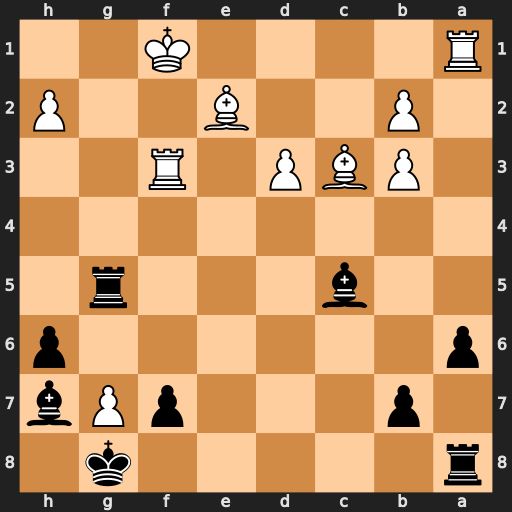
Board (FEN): r5k1/1p3pPb/p6p/2b3r1/8/1PBP1R2/1P2B2P/R4K2
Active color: b
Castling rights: -
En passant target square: -
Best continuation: Rg1#